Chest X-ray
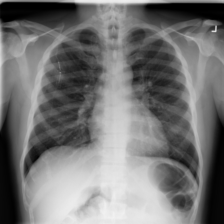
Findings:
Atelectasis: negative
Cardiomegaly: negative
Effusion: negative
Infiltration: negative
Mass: negative
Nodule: negative
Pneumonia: negative
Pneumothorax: negative
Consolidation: negative
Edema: negative
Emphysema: negative
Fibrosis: negative
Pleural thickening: negative
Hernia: negative